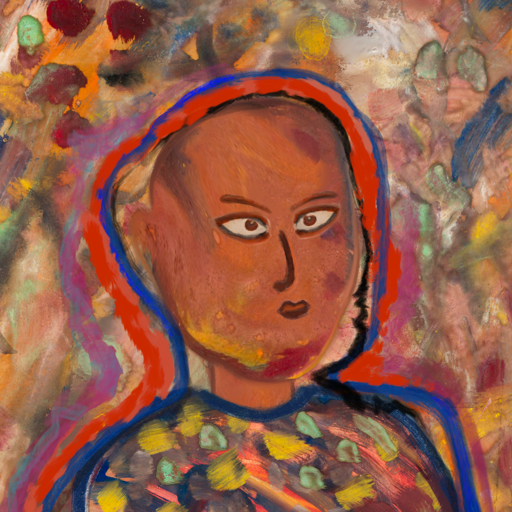
Background: Mother_And_Son_Mother, Head And Neck Side: Mother_And_Son_Son, Face Side: Roy_Bahadur, Bust: Mother_And_Son_Mother, Hair Side: Experience, Head Accessory: Blank, Second Necklace: Blank, Necklace: Blank, Baby: Blank